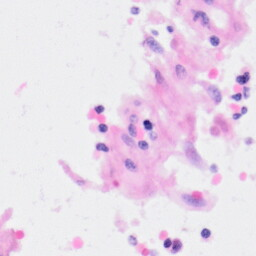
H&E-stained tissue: Kidney